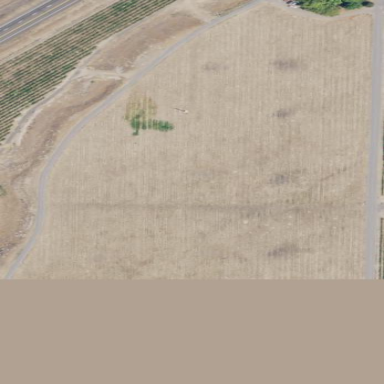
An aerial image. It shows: Vineyard where grapes are grown.